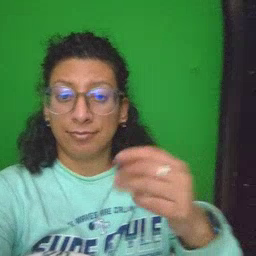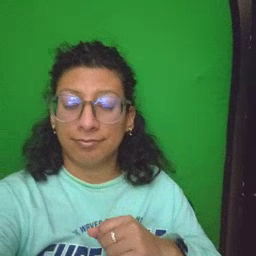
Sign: wolf